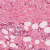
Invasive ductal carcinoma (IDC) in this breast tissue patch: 1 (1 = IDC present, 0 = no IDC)